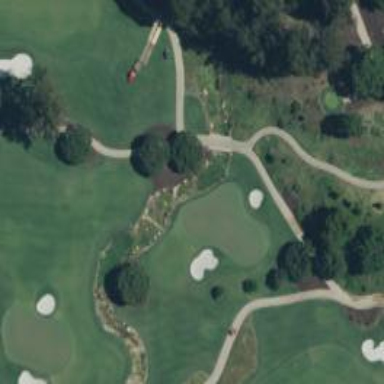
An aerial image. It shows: Path for golf carts.